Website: macys
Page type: account-selection
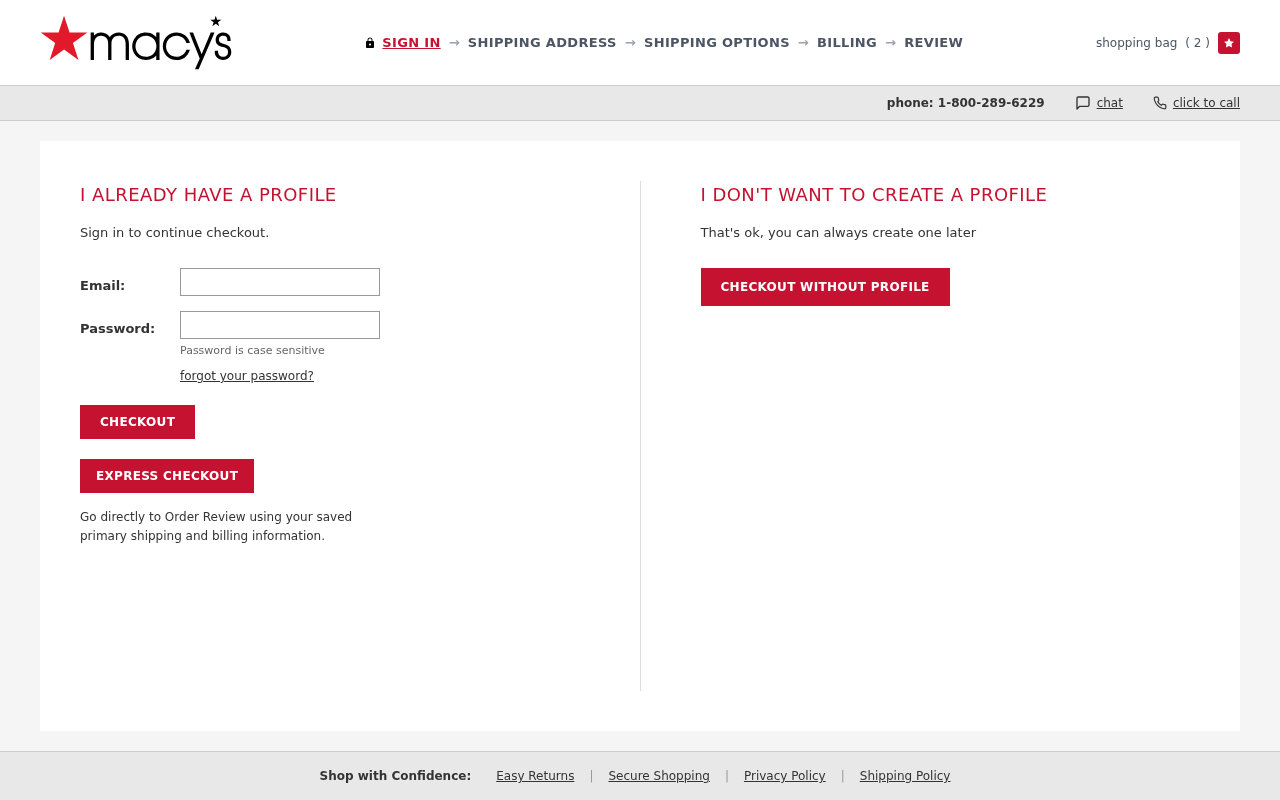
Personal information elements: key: PII_EMAIL
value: elizabeth.castillo@gmail.com
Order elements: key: ORDER_NUM_ITEMS
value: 2